Question: I'm considering using Haskell to develop for a little commercial project. The program must be internationalized (to Simplified Chinese, to be specific), and my customer requests that it should be delivered in a one-click Windows Installer form. So basically these are the two problems I'm facing now:
1. I18n of Haskell programs: the method described in Internationalization of Haskell programs did work (partially) if I change the command of executing the program from LOCALE=zh_CN.UTF-8 ./Main to LANG=zh_CN.UTF-8 ./Main (I'm working on Ubuntu 10.10), however, the Chinese output is garbled, and I've no idea why is that.
2. Distribution on Windows: I'm used to work under Linux and build & package my Haskell programs using Cabal, but what is the most natural way to create a one-click Windows Installer from a cabalized Haskell package? Is the package bamse the right way to go?
------ Details for the first problem ------
What I did was:
'''
$ hgettext -k __ -o messages.pot Main.hs
$ msginit --input=messages.pot --locale=zh_CN.UTF-8
(Edit the zh_CN.po file, adding Chinese translation)
$ mkdir -p zh_CN/LC_MESSAGES
$ msgfmt --output-file=zh_CN/LC_MESSAGES/hello.mo zh_CN.po
$ ghc --make Main.hs
$ LANG=zh_CN.UTF-8 ./Main
'''
And the output was like:

This indicates gettext is actually working, but for some reason the generated zh_CN.mo file is broken (my guess). I'm pretty sure my zh_CN.po file is encoded in UTF-8. Plus, aside from using 'System.IO.putStrLn', I also tried 'System.IO.UTF8.putStrLn' to output the string, which didn't work either.
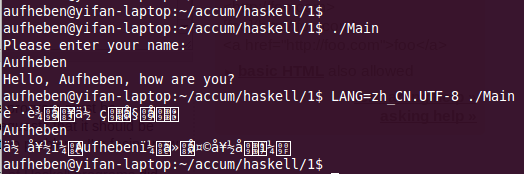
Answer: For the first question, the solution is to add 'decodeString' from 'Codec.Binary.UTF8.String' to the gettext function '__', like this:
'''
__ :: String -> String
__ = decodeString . unsafePerformIO . getText
'''
And then everything works just fine.